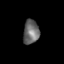
Tissue: skin
Cell type: Epithelial cells
Senescence score: 0.2161
Nuclear area (px): 375
Mean DAPI intensity: 104.795